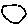
Label: circle